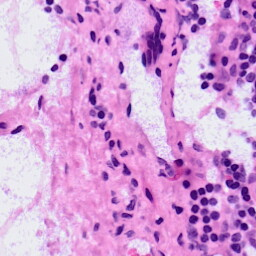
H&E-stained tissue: LymphNode